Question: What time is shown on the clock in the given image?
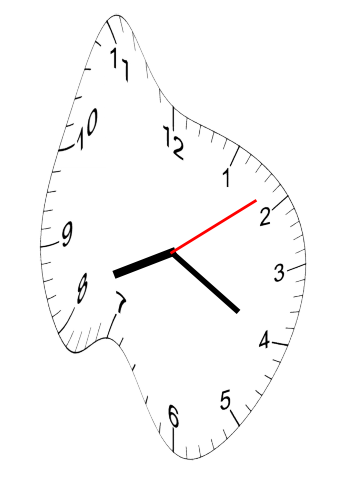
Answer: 08:20:09